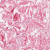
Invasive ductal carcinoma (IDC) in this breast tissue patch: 0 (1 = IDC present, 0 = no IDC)